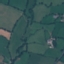
Land use / land cover: Pasture